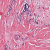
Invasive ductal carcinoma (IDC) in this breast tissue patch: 1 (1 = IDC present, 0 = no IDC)